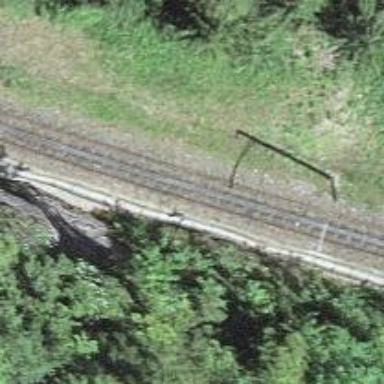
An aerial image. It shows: Single railway track with electrified contact line.